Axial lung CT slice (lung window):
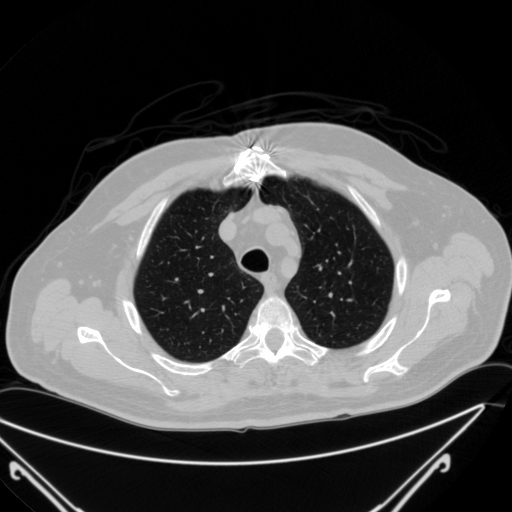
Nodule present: no